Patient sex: M
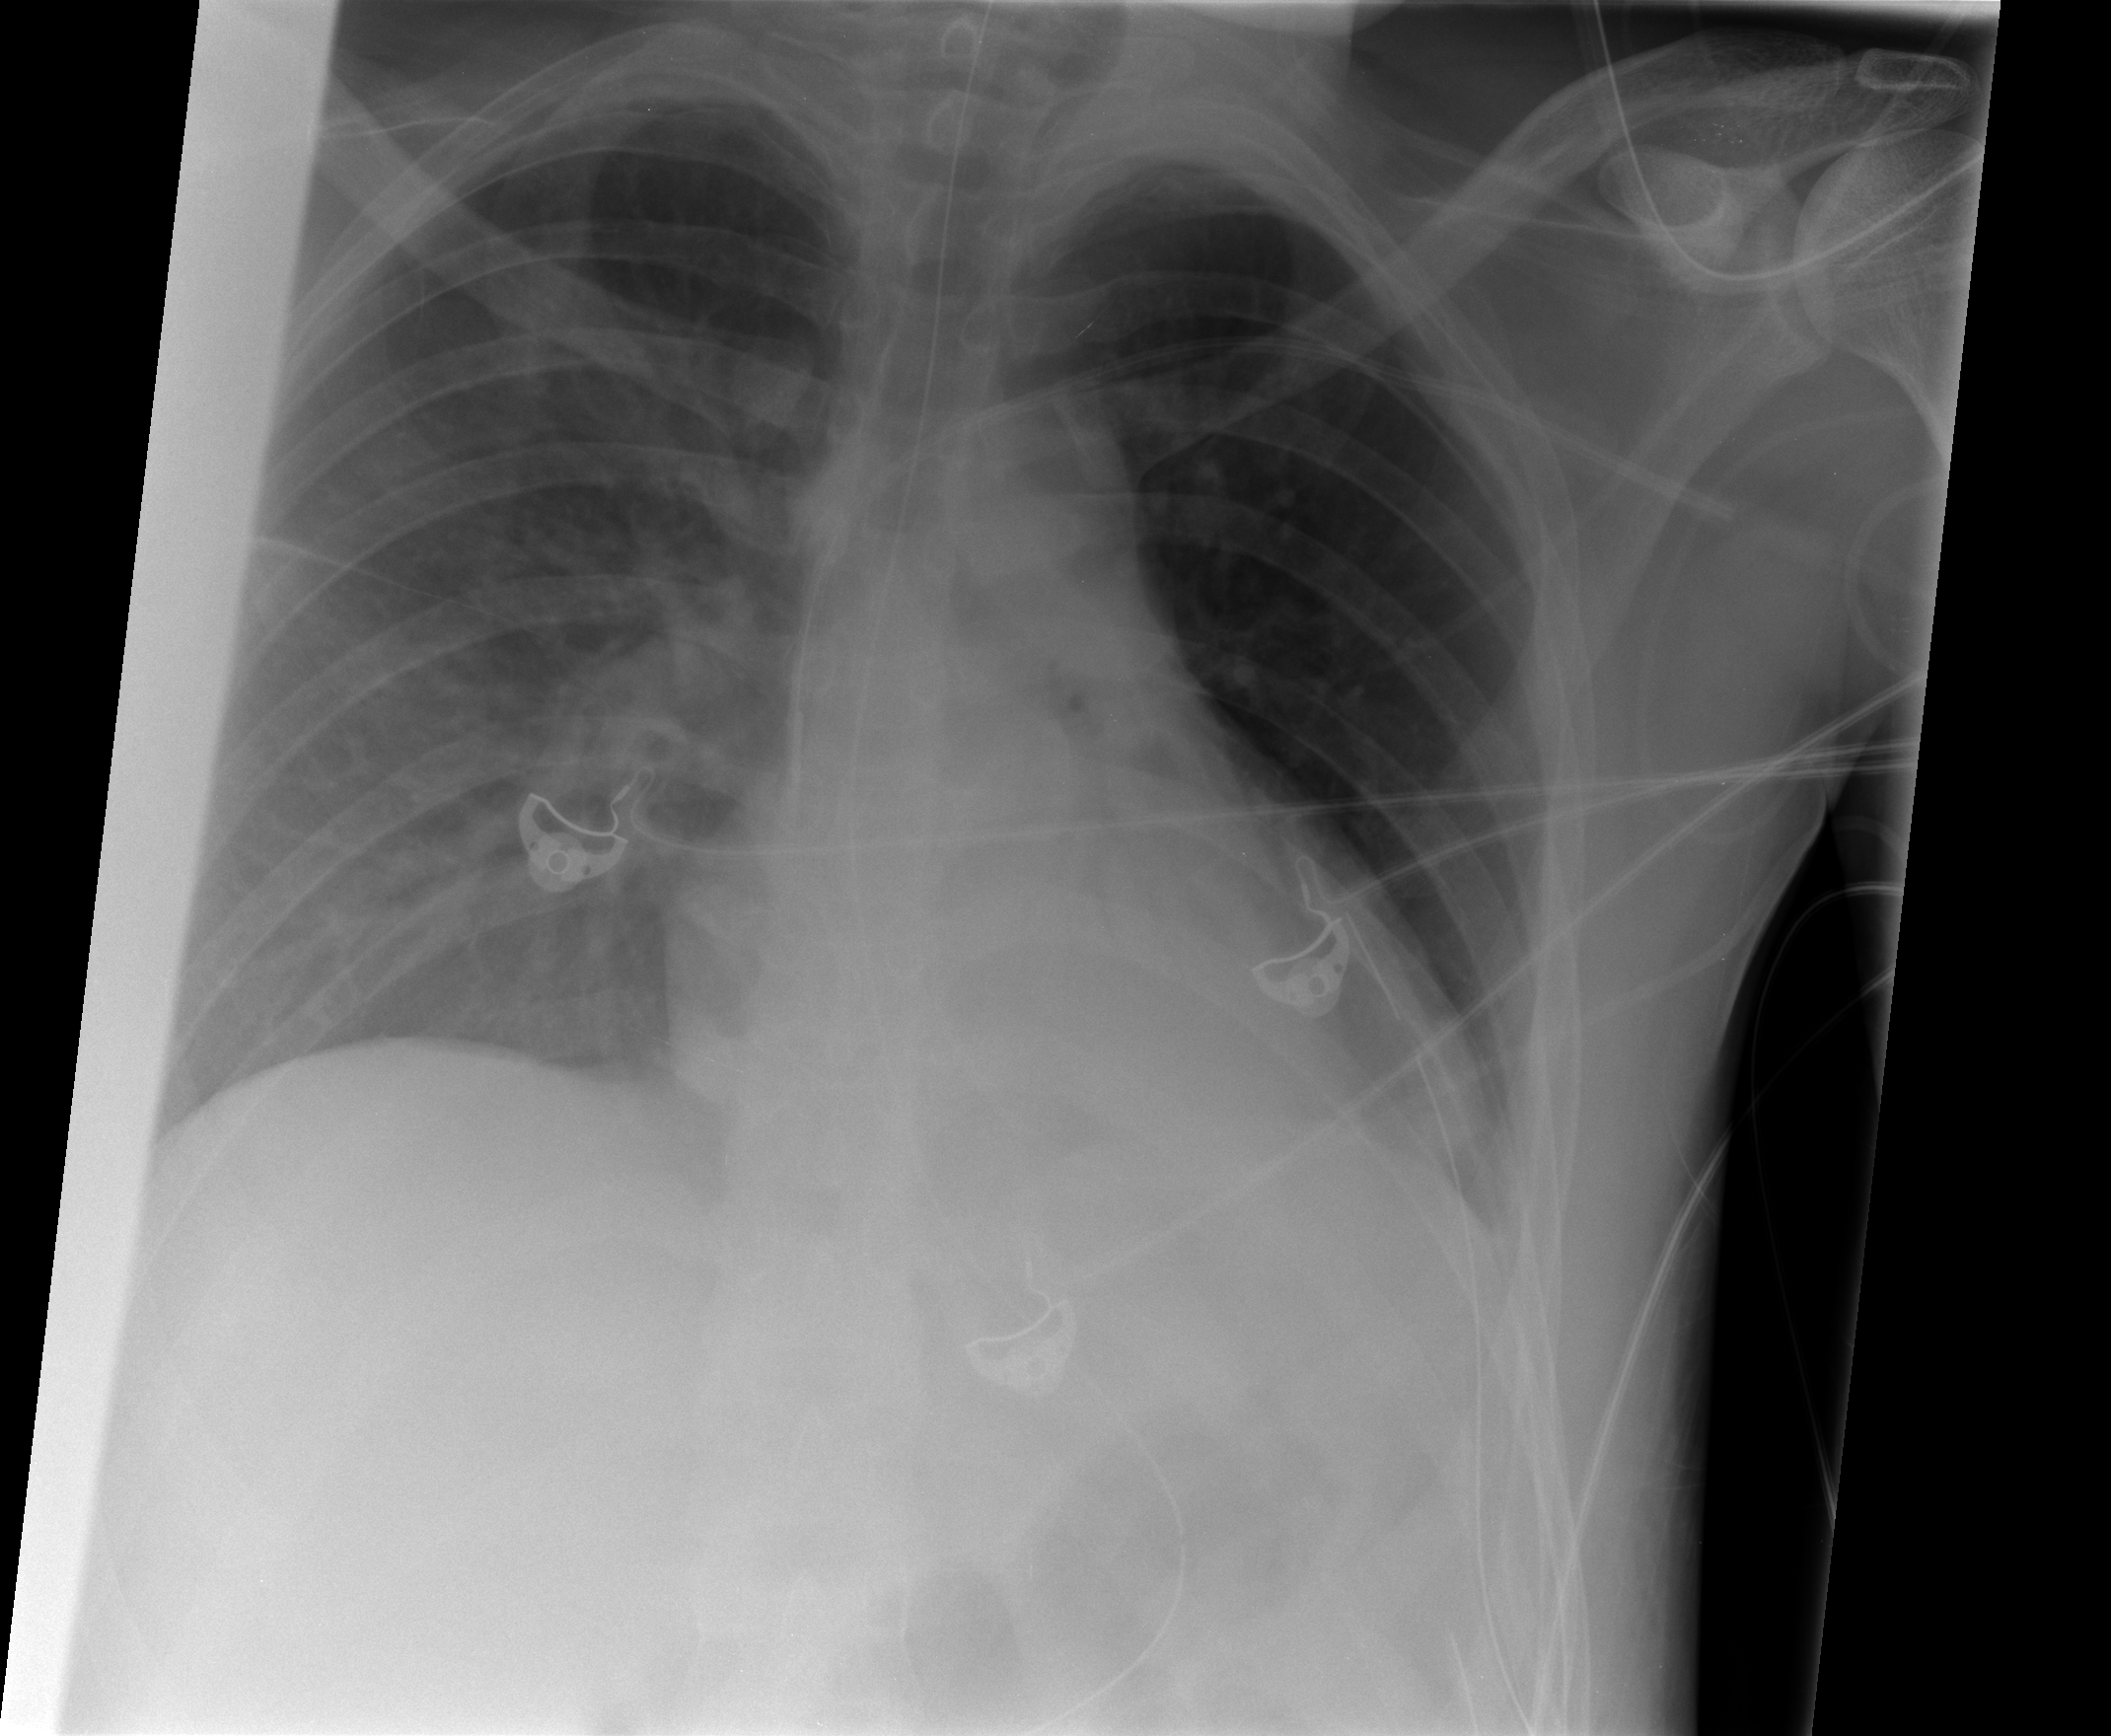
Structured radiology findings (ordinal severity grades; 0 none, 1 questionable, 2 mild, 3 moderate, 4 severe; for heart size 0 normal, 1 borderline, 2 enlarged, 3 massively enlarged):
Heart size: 1
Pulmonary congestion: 0
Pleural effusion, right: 1
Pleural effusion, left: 2
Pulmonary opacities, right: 0
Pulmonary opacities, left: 0
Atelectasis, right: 2
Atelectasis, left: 2